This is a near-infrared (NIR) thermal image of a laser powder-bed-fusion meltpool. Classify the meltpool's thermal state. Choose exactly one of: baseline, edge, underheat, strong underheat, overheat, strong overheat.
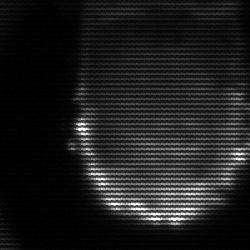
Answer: baseline